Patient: sex M, age 29
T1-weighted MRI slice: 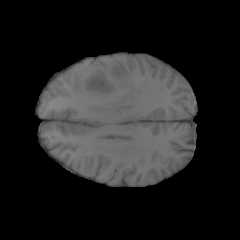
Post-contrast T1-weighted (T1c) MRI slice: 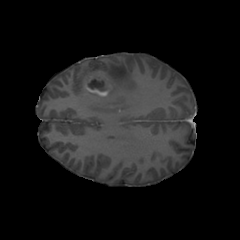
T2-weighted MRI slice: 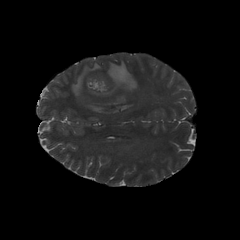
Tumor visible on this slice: yes
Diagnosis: Glioblastoma, IDH-wildtype
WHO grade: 4